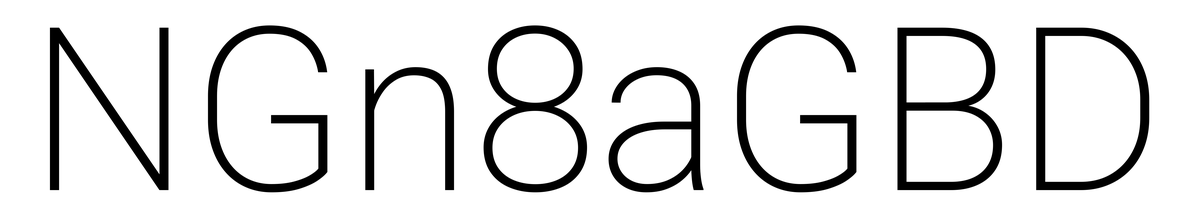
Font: Roboto_ExtraLight